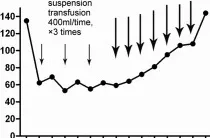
Blood coagulation and fibrinolytic data statistics of clinical course. (A) The change of hemoglobin. Hemoglobin levels increased gradually after PAMBA therapy.
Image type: pathology (fish)